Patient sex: M
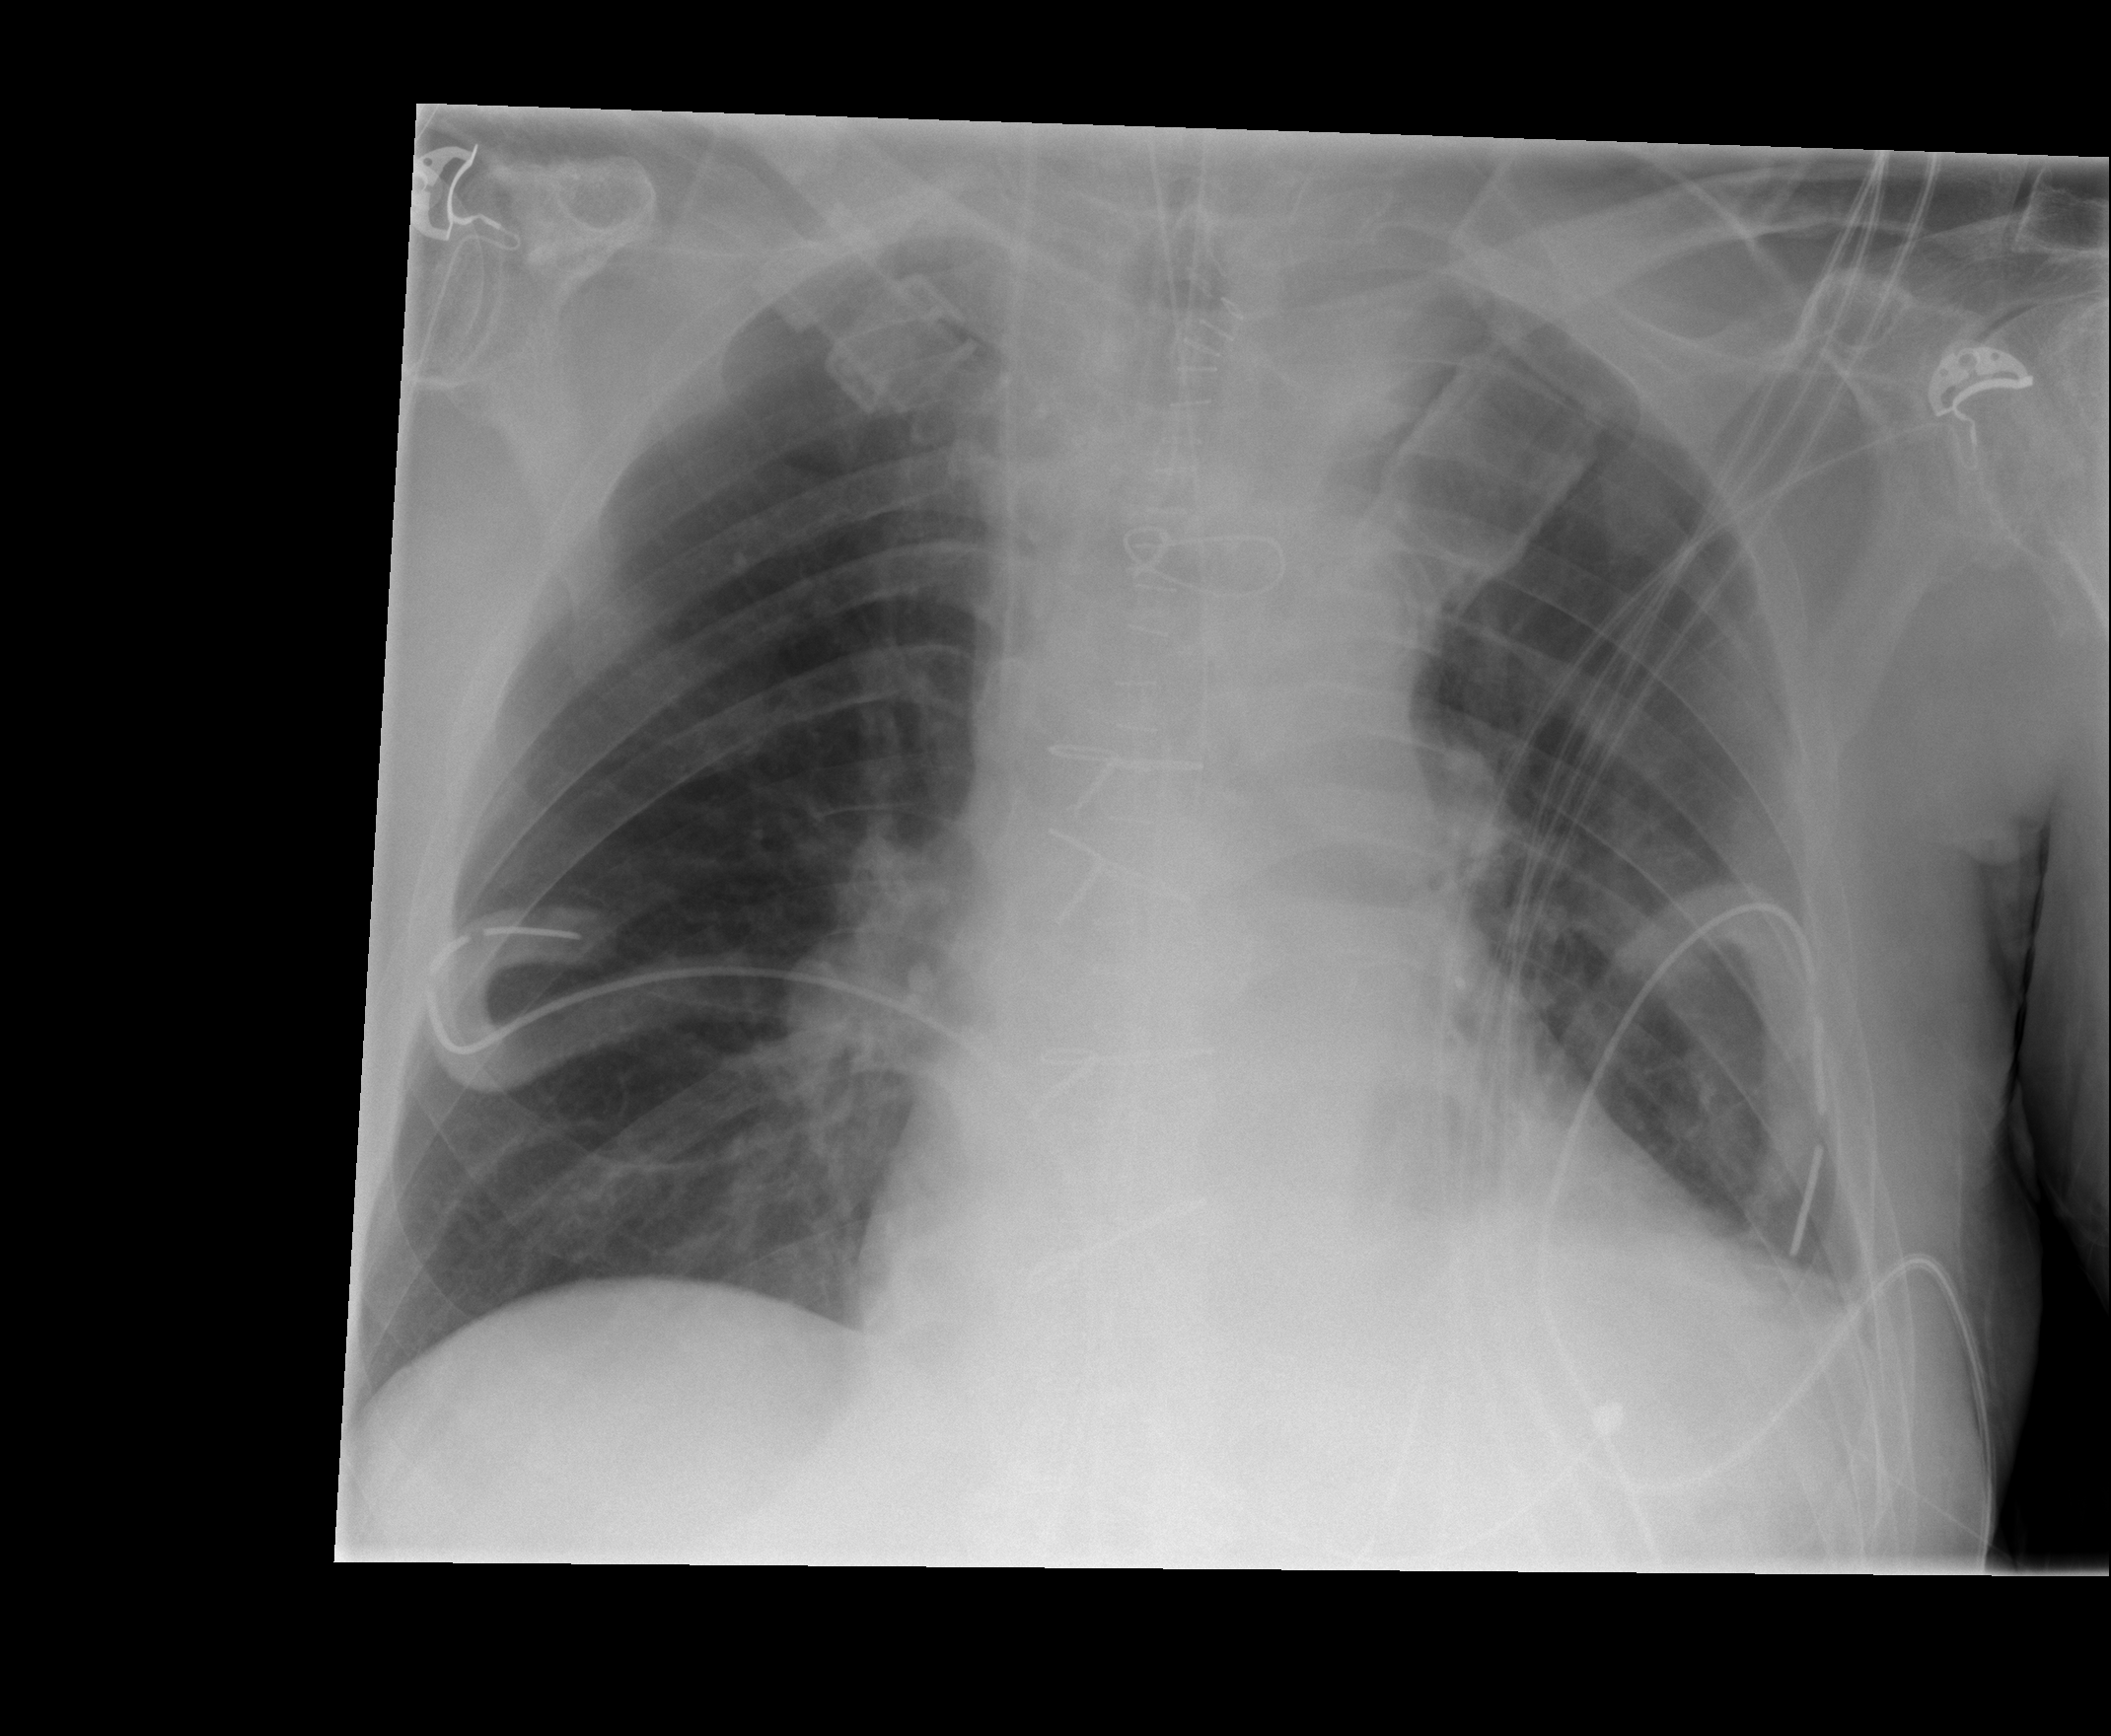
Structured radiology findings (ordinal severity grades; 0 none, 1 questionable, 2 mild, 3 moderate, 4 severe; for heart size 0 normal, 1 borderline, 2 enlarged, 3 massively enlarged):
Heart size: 2
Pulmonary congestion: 0
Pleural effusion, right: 0
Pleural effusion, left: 2
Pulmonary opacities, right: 0
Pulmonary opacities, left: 0
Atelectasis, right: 0
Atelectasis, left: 0